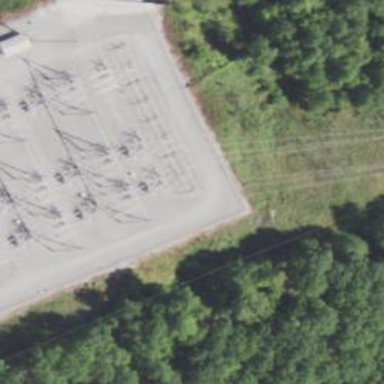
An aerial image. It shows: Switch for power supply.